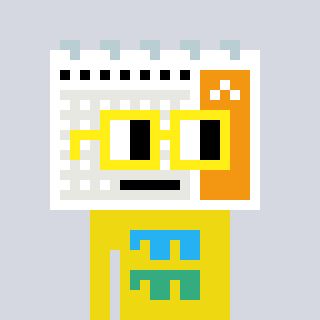
a pixel art character with square yellow glasses, a calendar-shaped head and a yellow-colored body on a cool background